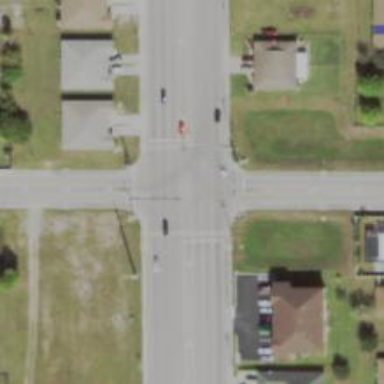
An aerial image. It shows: Crossing road.